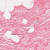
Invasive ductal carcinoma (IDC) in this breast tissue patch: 0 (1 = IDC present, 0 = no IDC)